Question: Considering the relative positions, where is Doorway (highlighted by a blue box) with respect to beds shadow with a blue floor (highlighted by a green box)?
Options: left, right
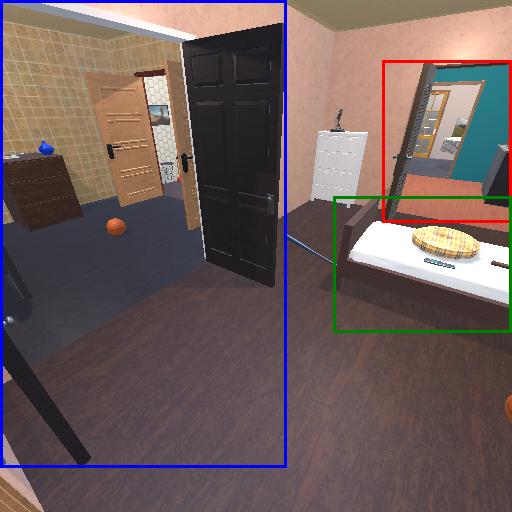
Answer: left